Interaction volume radius: 10 \u00c5
Interaction volume height: 15 \u00c5
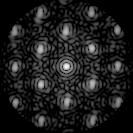
Disorder parameter: 0.3101